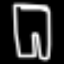
Label: pants